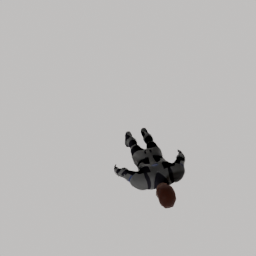
Label: people